Current action and preconditions to check: path_clear

Your task: For each precondition in the list above, predict whether it will hold at this action.

Consider the current scene as observed from the mobile robot's camera, and analyze the predicted future states of all dynamic agents (e.g., people, animals, vehicles, or any moving entities) within the NEXT SECOND.

IMPORTANT: Only answer "very likely" if you are absolutely certain—based on strong, clear evidence—that a dynamic agent will violate the precondition in the predicted future state. Do NOT answer "very likely" for unlikely, ambiguous, or low-probability risks.

Ask yourself for each precondition: Is there a high probability, with clear and convincing evidence, that the predicted future states of any dynamic agent will interfere with the predicted future state of the currently executing action within the NEXT SECOND, causing that precondition to fail?

Assess the risk level based on these predictions. Use "likely" or "very likely" if motions create a clear risk of interference.

Use "neutral" or "improbable" if agents are nearby but their predicted paths are clearly diverging or non-conflicting.

Failure Risk Categories: "very improbable", "improbable", "neutral", "likely", "very likely"

Answer Format: Output ONLY the probability_of_failure value from these categories: "very improbable", "improbable", "neutral", "likely", "very likely"

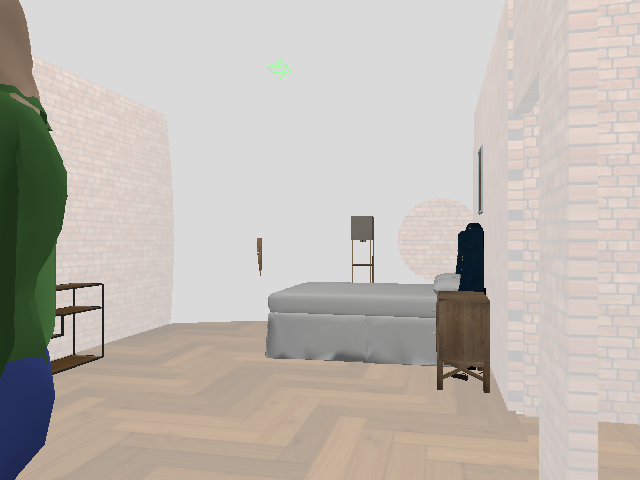

Answer: very likely